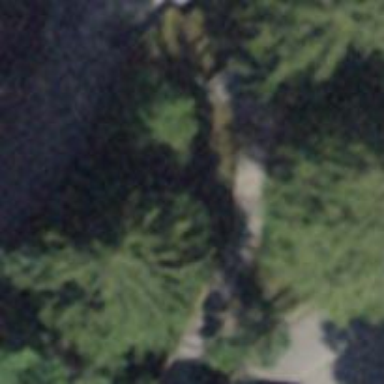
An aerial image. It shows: Road with steps.